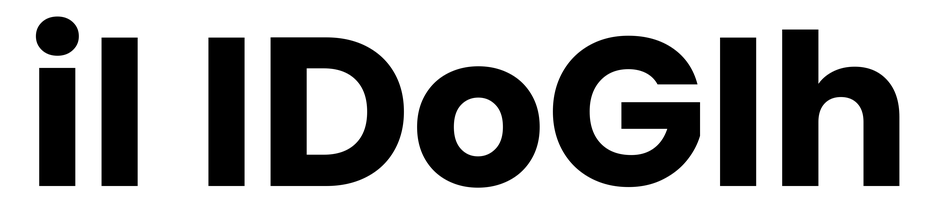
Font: Poppins-Bold